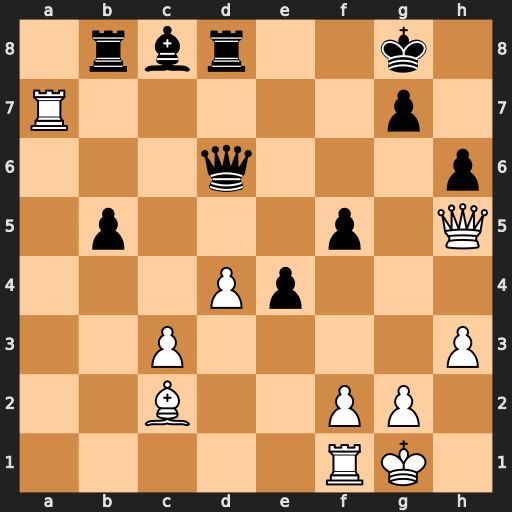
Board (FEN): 1rbr2k1/R5p1/3q3p/1p3p1Q/3Pp3/2P4P/2B2PP1/5RK1
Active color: w
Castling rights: -
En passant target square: -
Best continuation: Qf7+ Kh8 Qxg7#